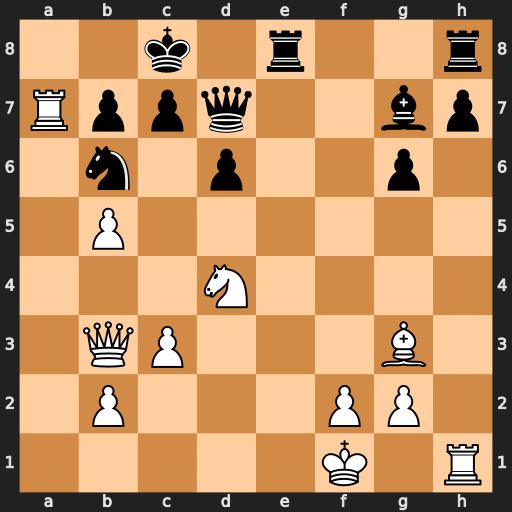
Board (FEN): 2k1r2r/Rppq2bp/1n1p2p1/1P6/3N4/1QP3B1/1P3PP1/5K1R
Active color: w
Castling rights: -
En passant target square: -
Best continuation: Qd5 Bxd4 Qxb7+ Kd8 Bh4+